Question: I want to be able to convert a PDF file to an HTML file via PHP, but am running into some trouble.
I found a basic way to do this using <URL>, which lets you convert PDF's to HTML files. There are some problems with this, however, such as the use of SVGs, images, positioning, fonts, etc.
All I would need is the ability to grab the text from the PHP file and any images associated with it, and then display it in a linear format as opposed to it being formatted with absolute positioning.
What I mean by this is that if the PDF looks like this:

I'd want to convert it to a single column design HTML file. If there were images, I'd want them returned as well.
Is this possible in PHP? I know I can simply grab the text from the PDF file, but what about grabbing images as well?
Another problem is that I want everything to be inline, as it's being served to the client in a single file. Currently, I can do this with my setup through some code:
'''
for ($i = 0; $i < $object_number; $i++) {
$object = $html->find("object")->find("embed")->eq($i);
$embed = file_get_contents("Output/OutputHtml/" . $object->attr("src"));
array_push($converted_obj, $embed);
array_push($original_obj, $object);
}
for ($i = 0; $i < $object_number; $i++){
pq($original_obj[$i])->replaceWith($converted_obj[$i]);
}
'''
Which grabs all the 'SVG' files and displays them inline. Images would be easier for this, as I could use 'base64'.
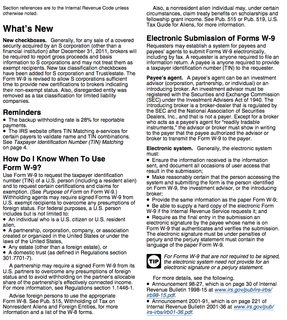
Answer: 1) download and unpack the .exe file to a folder: <URL>
2) create a .php file, and put this code (assuming, that the pdftohtml.exe is inside that folder, and the source sample.pdf too):
'''
<?php
$source_pdf="sample.pdf";
$output_folder="MyFolder";
if (!file_exists($output_folder)) { mkdir($output_folder, 0777, true);}
$a= passthru("pdftohtml $source_pdf $output_folder/new_file_name",$b);
var_dump($a);
?>
'''
3) enter , and you will see the converted files (depends on the number of pages..)
p.s. i dont know, but there exists many commercial or trial apis too.